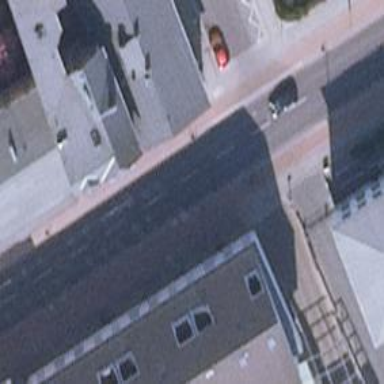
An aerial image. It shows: Primary road with asphalt surface. It has sidewalks on both sides and cycle track.